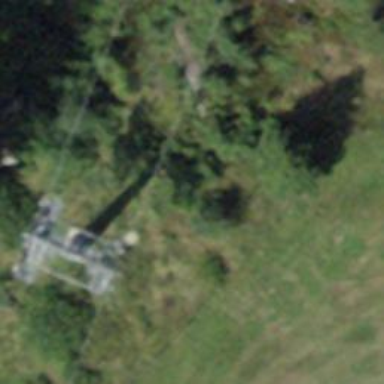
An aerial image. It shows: Pylon used for aerialway.